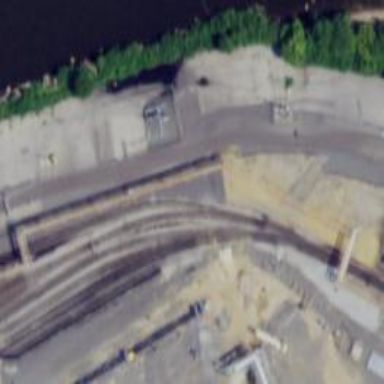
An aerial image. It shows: Railway yard used for servicing trains.